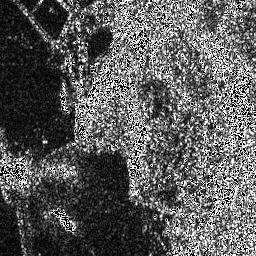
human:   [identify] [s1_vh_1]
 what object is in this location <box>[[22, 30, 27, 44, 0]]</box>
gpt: <ref>1 small ship at the left</ref>